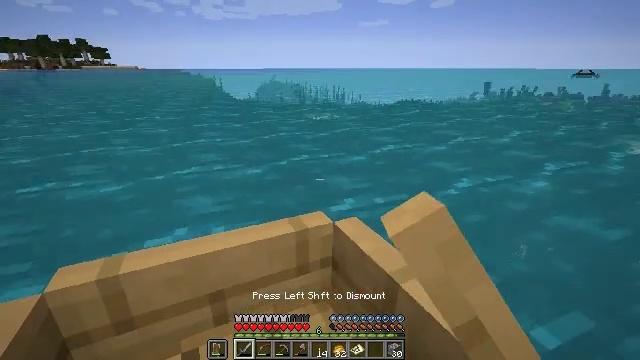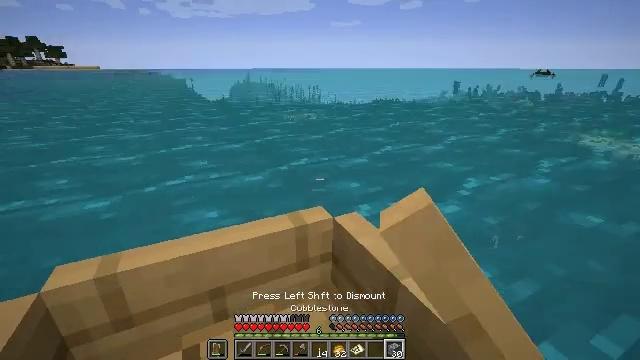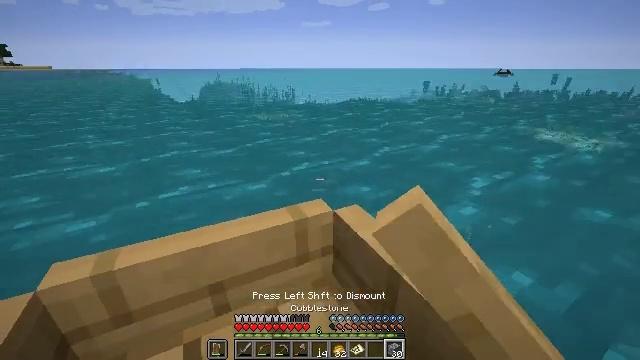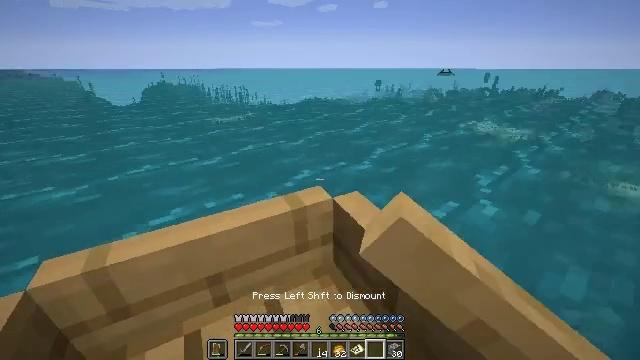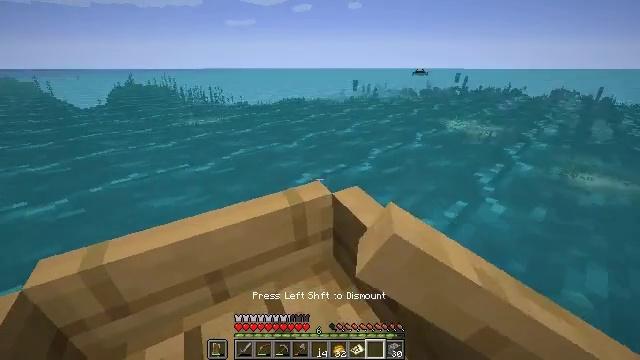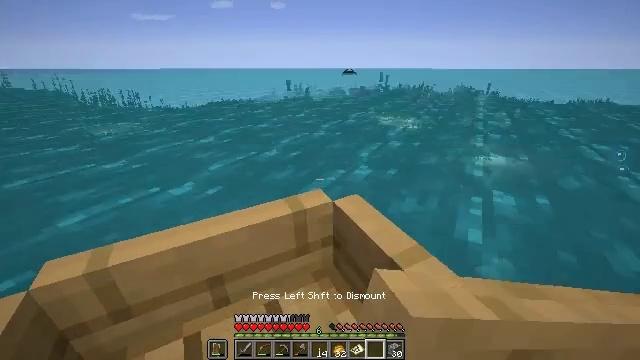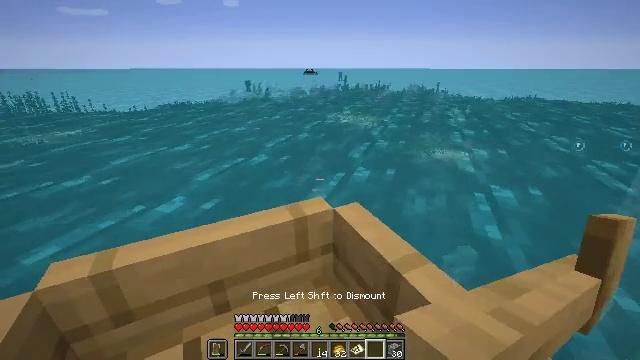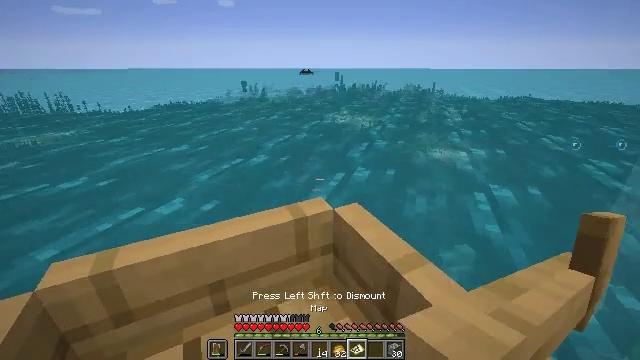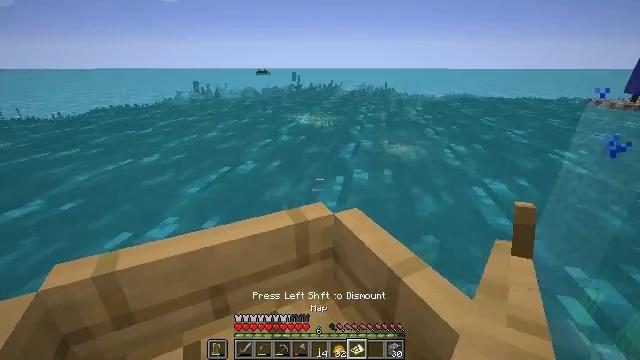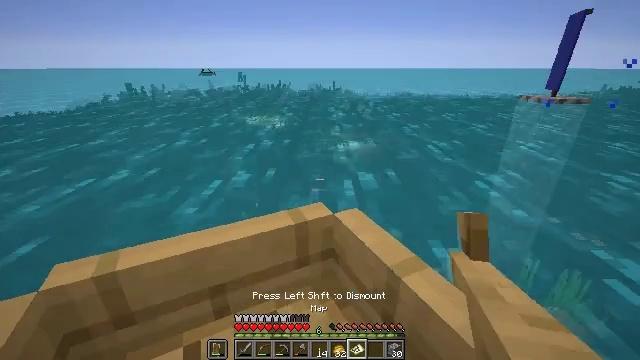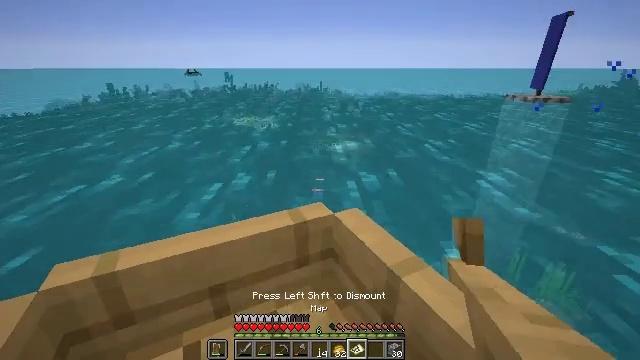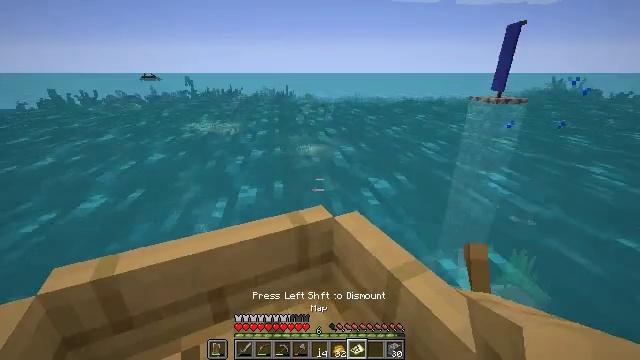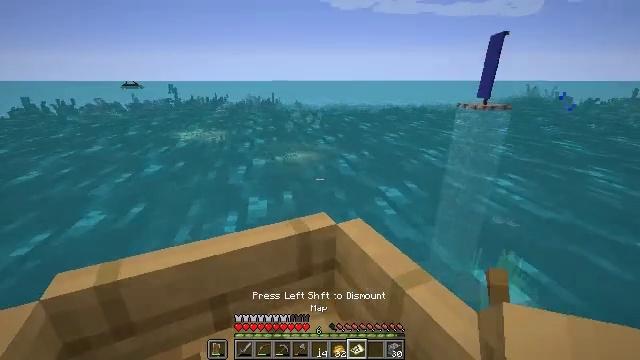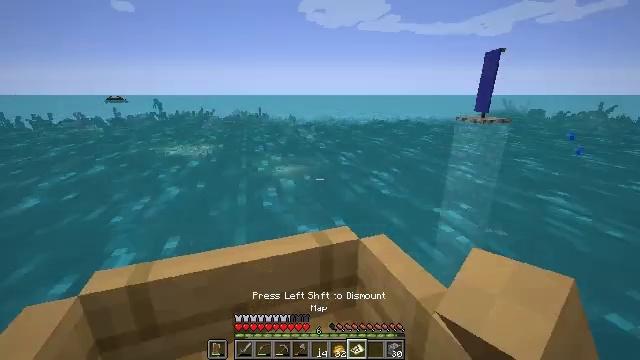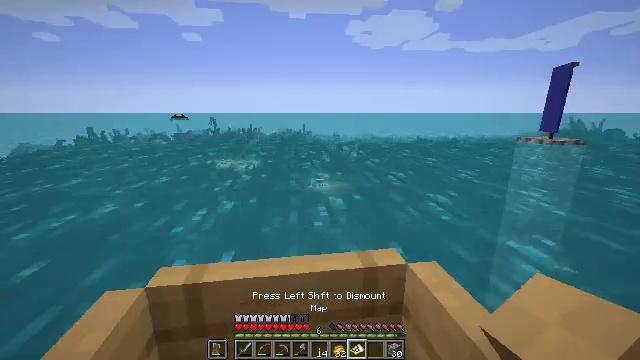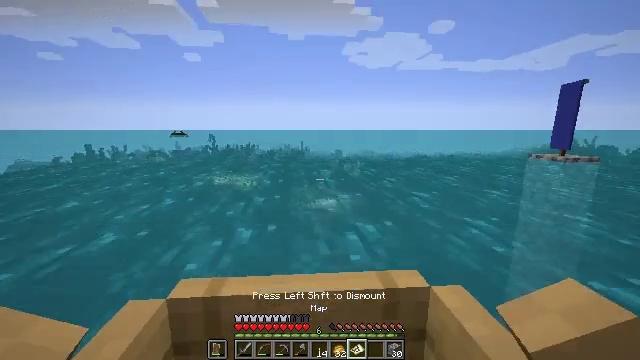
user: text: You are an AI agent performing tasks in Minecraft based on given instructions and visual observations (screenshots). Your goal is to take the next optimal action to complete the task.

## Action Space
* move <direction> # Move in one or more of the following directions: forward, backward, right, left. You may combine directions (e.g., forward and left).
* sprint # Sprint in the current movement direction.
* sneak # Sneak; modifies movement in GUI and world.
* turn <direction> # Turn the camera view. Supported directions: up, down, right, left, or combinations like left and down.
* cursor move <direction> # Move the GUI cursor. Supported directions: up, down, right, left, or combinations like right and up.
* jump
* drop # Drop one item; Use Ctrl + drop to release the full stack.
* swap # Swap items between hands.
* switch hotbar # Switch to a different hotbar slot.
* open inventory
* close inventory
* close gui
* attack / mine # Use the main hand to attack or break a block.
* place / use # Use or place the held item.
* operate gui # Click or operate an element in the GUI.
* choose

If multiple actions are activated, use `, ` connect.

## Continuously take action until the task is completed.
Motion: motion action
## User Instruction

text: Collect sand to make glass.
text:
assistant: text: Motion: move forward and move right
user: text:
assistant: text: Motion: move forward and move right
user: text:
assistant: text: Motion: move forward and move right
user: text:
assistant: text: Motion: move forward and move right
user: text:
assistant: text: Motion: move forward and move right
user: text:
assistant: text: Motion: move forward and move right
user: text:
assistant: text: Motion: move forward
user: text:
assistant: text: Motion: move forward
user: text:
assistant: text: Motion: move forward
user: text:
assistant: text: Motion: move forward
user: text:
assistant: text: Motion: move forward
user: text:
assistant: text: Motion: move forward, turn up
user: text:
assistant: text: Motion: move forward, turn left and up
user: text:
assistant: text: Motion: move forward, turn left and up
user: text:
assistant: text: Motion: move forward and move left, turn left and up
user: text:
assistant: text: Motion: move forward and move left, turn left and up
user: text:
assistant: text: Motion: move forward and move left
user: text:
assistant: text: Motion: move forward
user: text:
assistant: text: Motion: move forward
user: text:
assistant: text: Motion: move forward
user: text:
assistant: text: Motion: move forward
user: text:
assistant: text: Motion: move forward
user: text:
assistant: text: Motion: move forward
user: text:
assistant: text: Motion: move forward
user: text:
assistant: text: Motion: move forward and move left
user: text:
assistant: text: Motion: move forward and move left, turn up
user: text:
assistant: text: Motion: move forward
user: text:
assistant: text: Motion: move forward
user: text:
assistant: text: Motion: move forward
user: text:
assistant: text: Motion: move forward